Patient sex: M
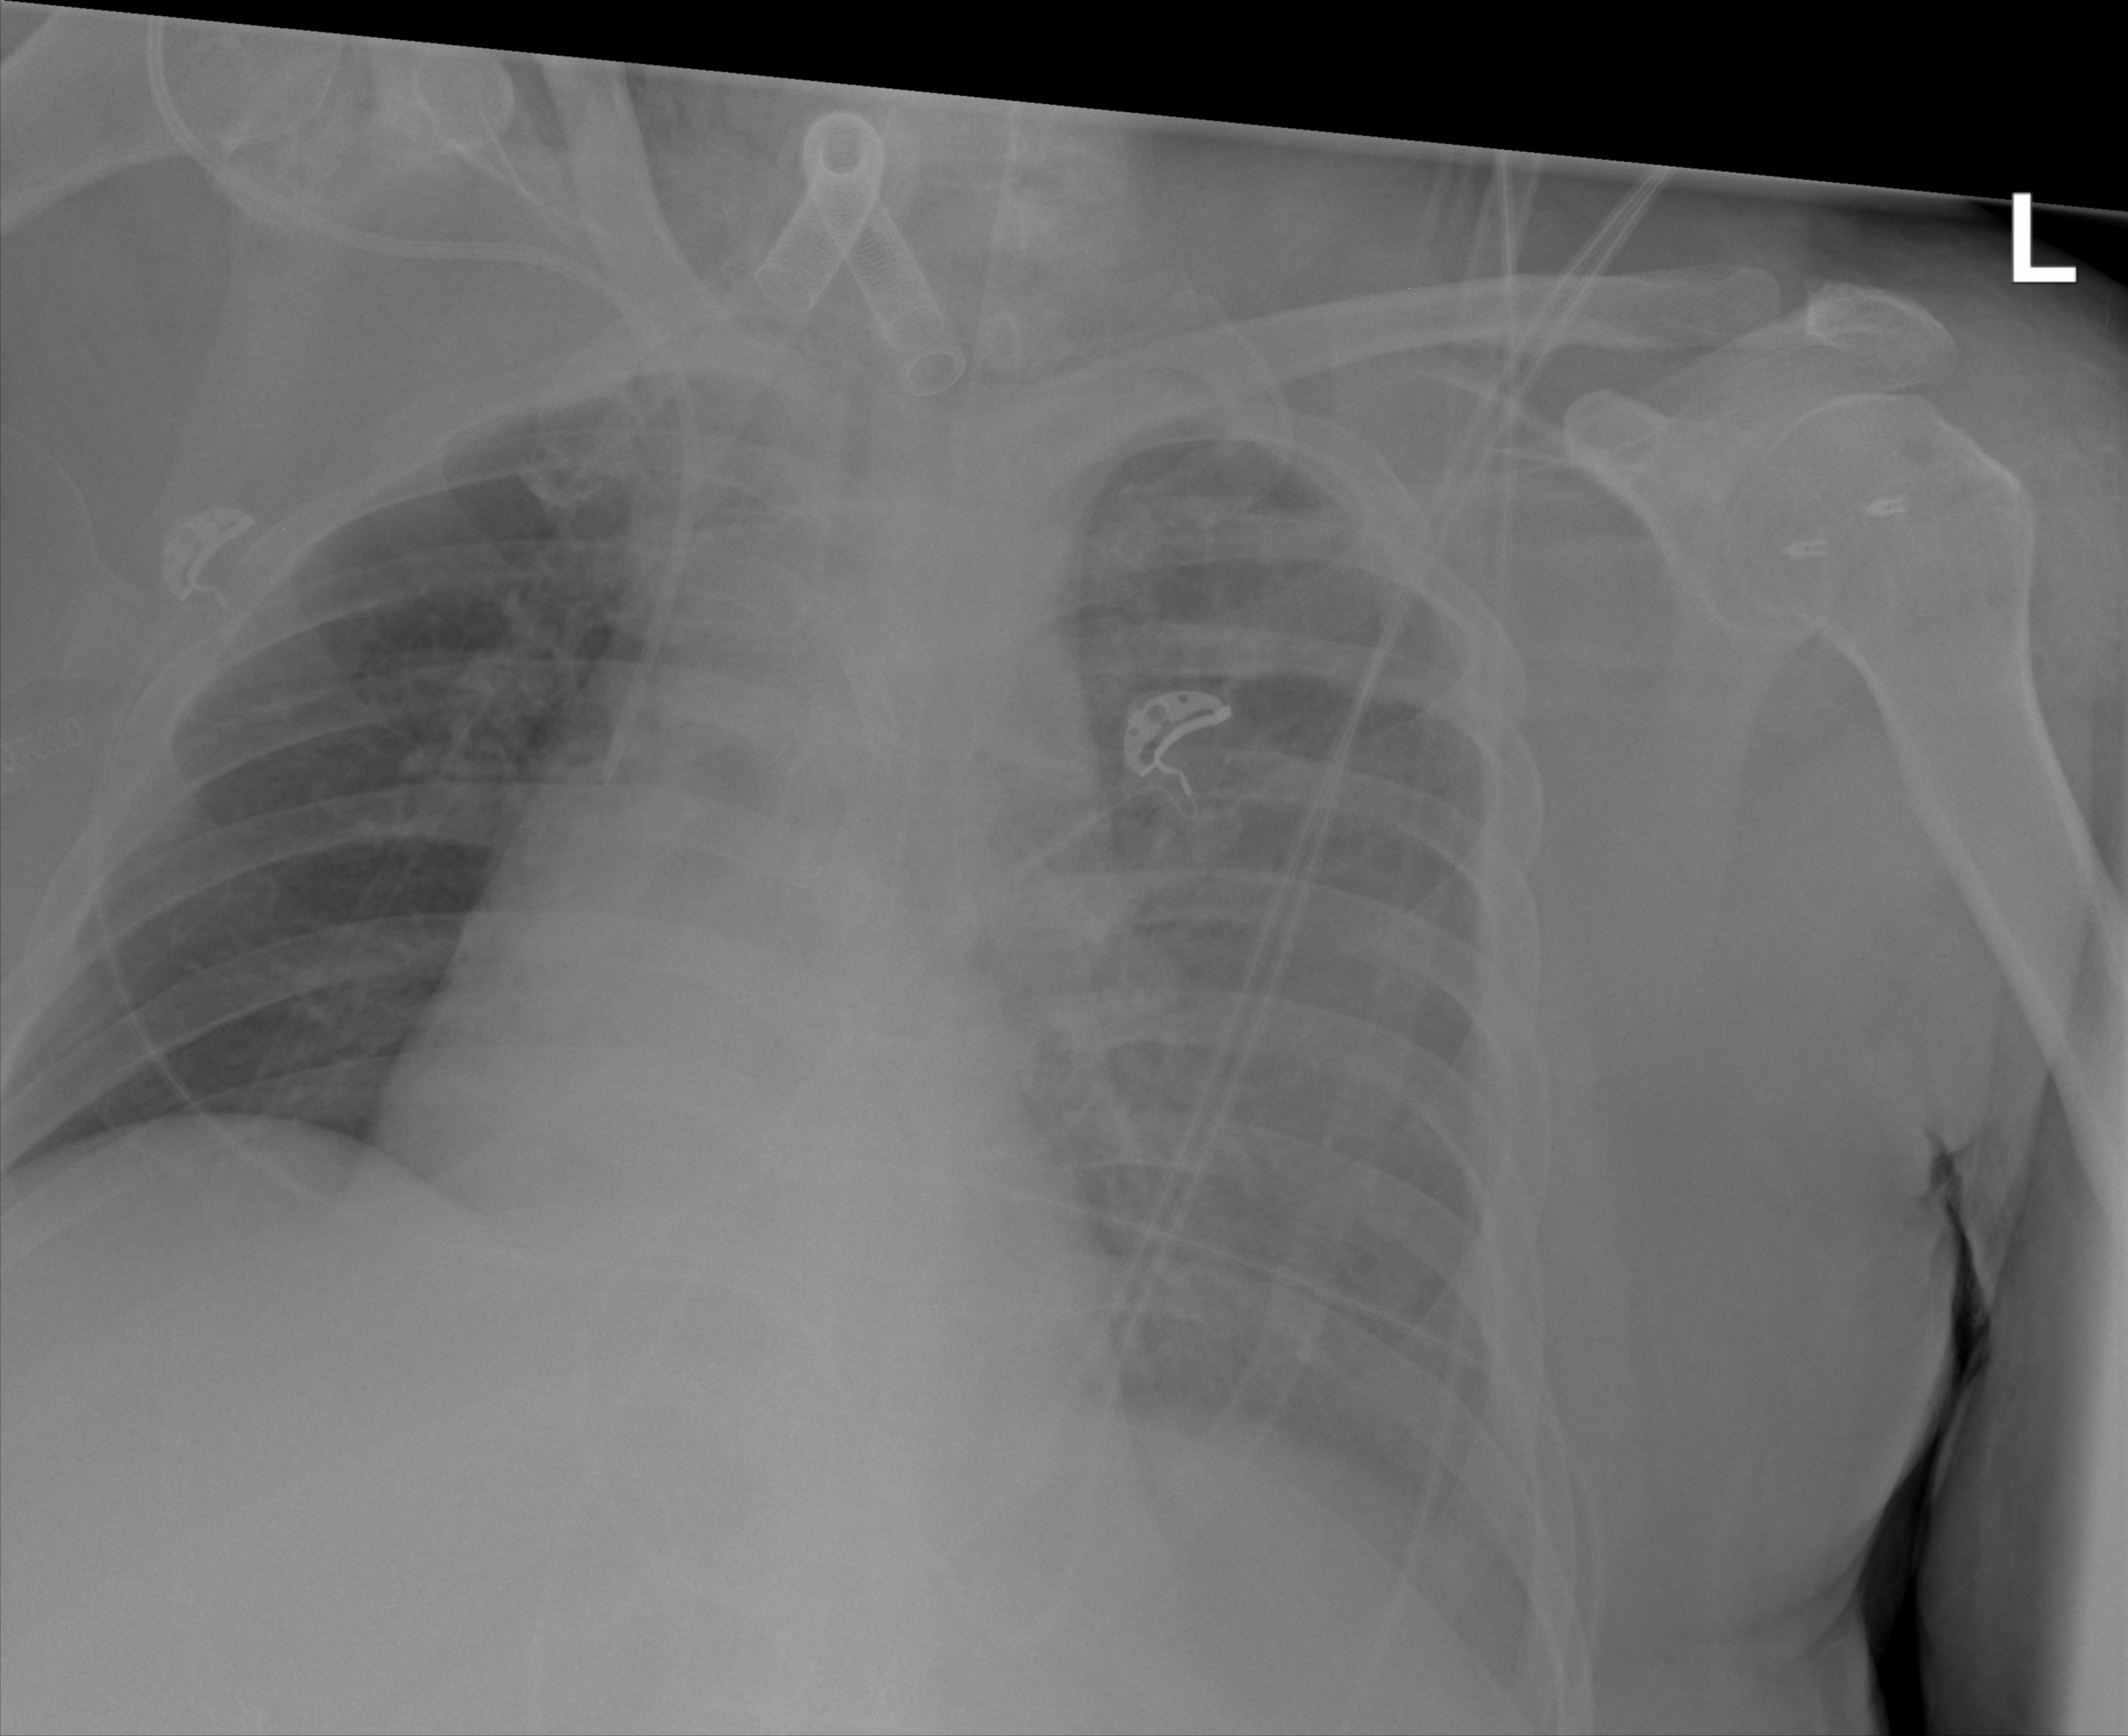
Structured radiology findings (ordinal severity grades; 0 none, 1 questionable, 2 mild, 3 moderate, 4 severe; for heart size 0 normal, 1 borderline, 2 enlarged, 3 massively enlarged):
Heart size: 1
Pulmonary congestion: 0
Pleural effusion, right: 0
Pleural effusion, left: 2
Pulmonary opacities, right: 0
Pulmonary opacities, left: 2
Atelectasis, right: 0
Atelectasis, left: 2